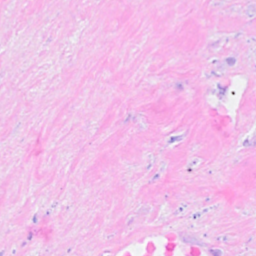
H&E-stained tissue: Breast